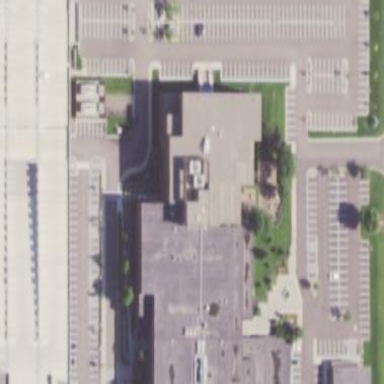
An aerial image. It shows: Office building.